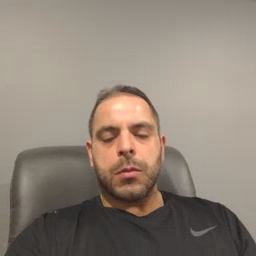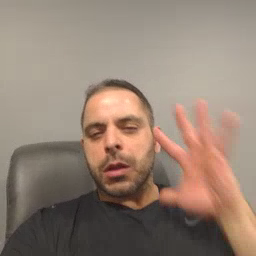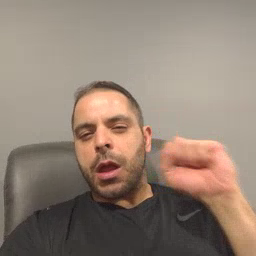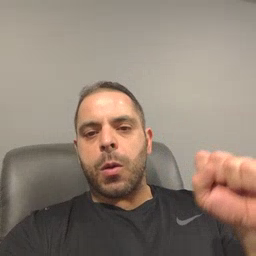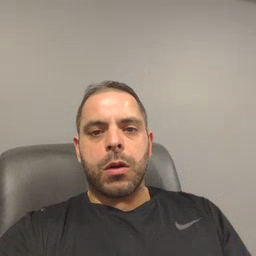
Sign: loud